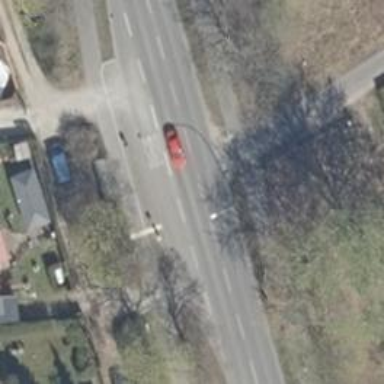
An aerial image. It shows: Primary highway with asphalt surface. There are separate sidewalks on both sides.